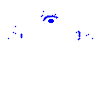
Particle: electron